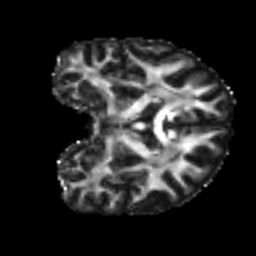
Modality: FA
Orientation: coronal
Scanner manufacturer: siemens
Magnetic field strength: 3 T
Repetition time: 4 s
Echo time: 0.0594 s